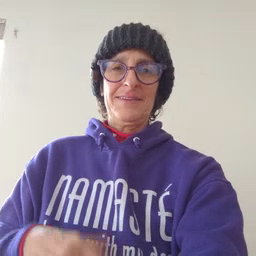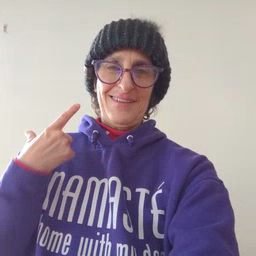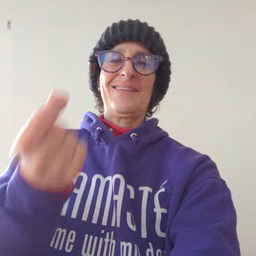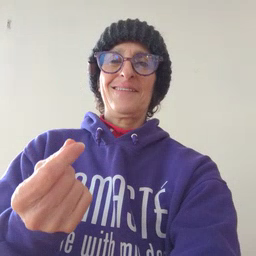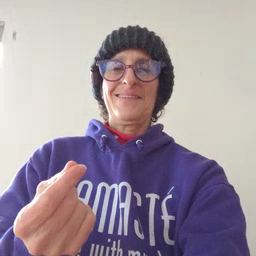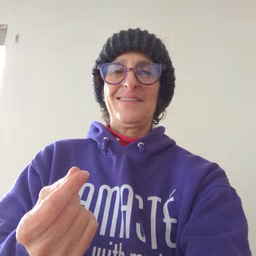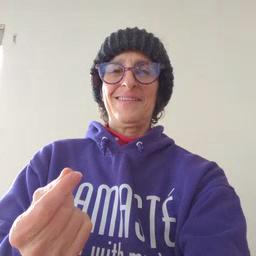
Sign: go